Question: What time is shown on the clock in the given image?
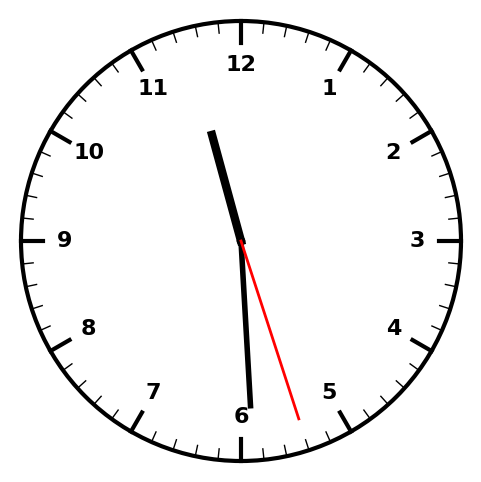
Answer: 11:29:27